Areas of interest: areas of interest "Hotel"
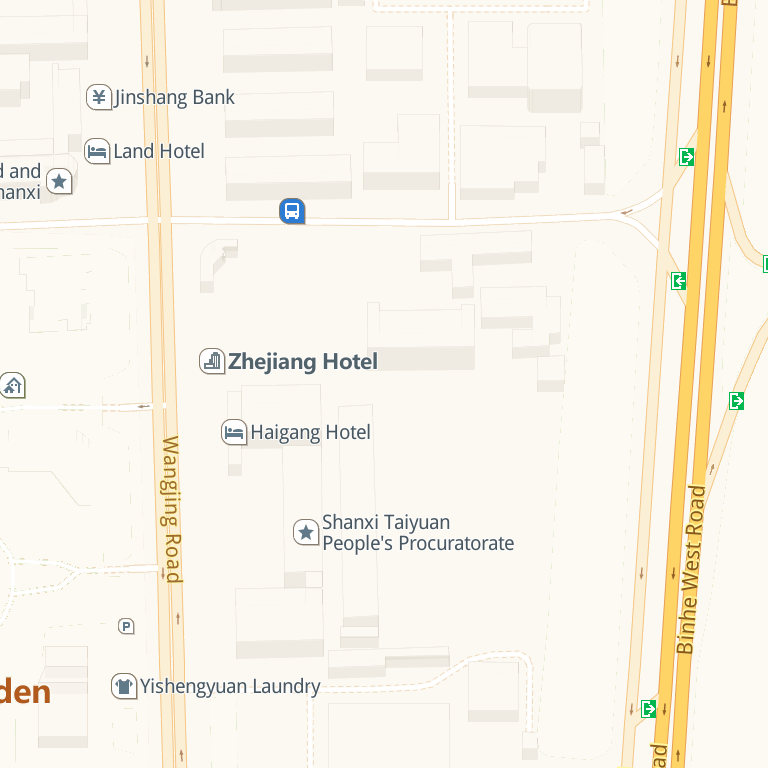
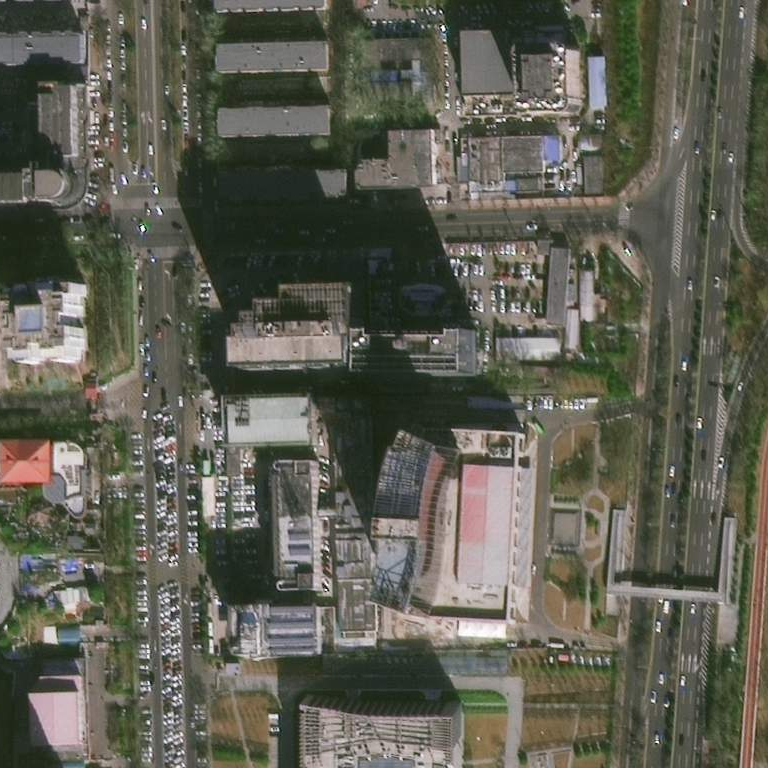